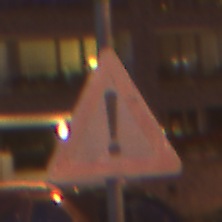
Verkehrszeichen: Gefahrenstelle
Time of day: Night
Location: Outdoor (Urban)
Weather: PartlyCloudy
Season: NotSpecified
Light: Artificial